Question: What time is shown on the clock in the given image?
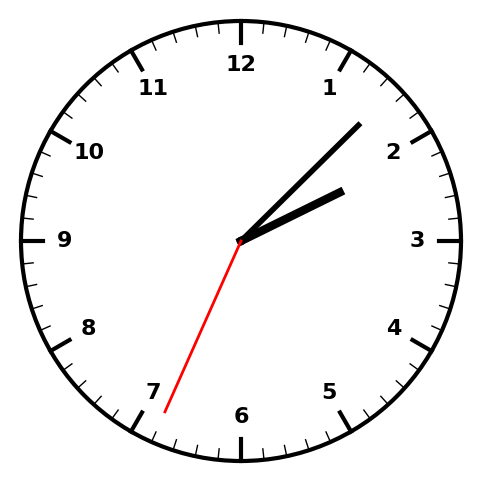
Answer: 02:07:34